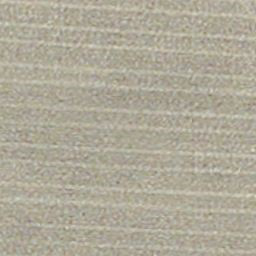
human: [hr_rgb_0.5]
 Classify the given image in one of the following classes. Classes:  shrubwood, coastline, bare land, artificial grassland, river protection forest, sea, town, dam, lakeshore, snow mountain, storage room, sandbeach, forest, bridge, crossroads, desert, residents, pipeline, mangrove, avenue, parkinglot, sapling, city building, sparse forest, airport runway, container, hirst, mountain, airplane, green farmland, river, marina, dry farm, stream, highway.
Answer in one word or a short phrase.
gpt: dry farm